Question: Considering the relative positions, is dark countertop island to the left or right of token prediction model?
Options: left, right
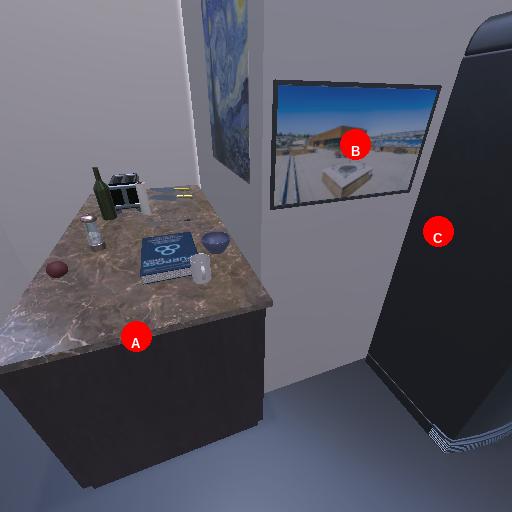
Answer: left